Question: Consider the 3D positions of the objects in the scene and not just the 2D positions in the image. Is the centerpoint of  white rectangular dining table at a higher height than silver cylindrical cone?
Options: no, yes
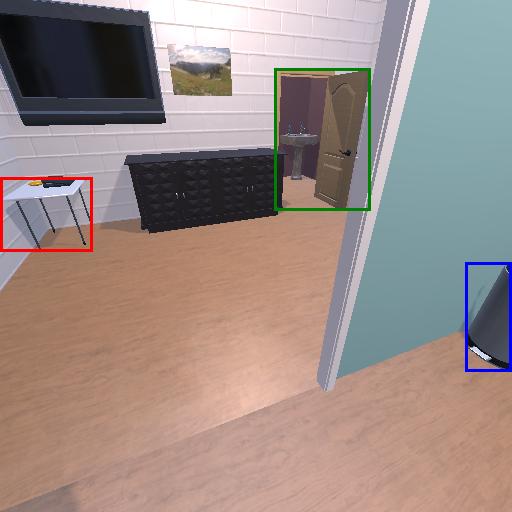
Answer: no